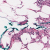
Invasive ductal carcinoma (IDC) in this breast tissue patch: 1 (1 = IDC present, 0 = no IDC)